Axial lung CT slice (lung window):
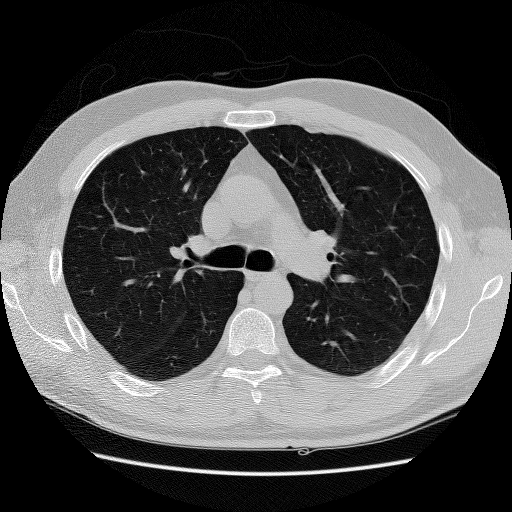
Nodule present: no